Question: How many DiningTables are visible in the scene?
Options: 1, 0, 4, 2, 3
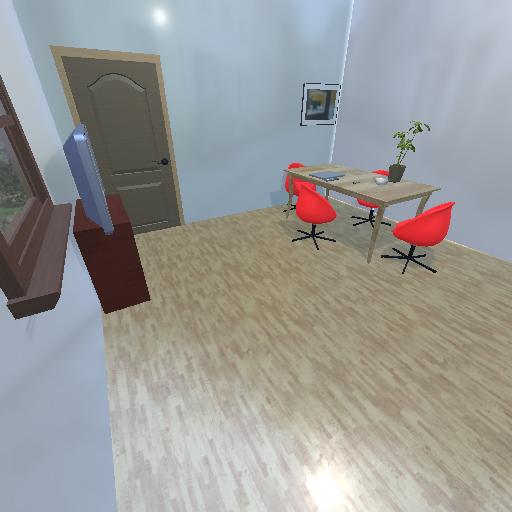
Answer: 1